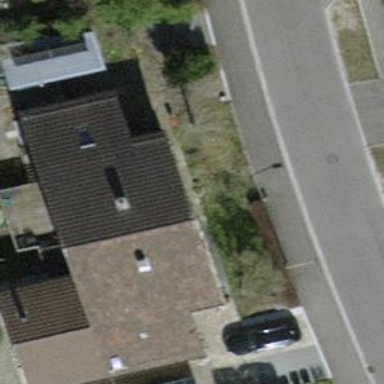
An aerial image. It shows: Building with tile roof.